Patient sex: F
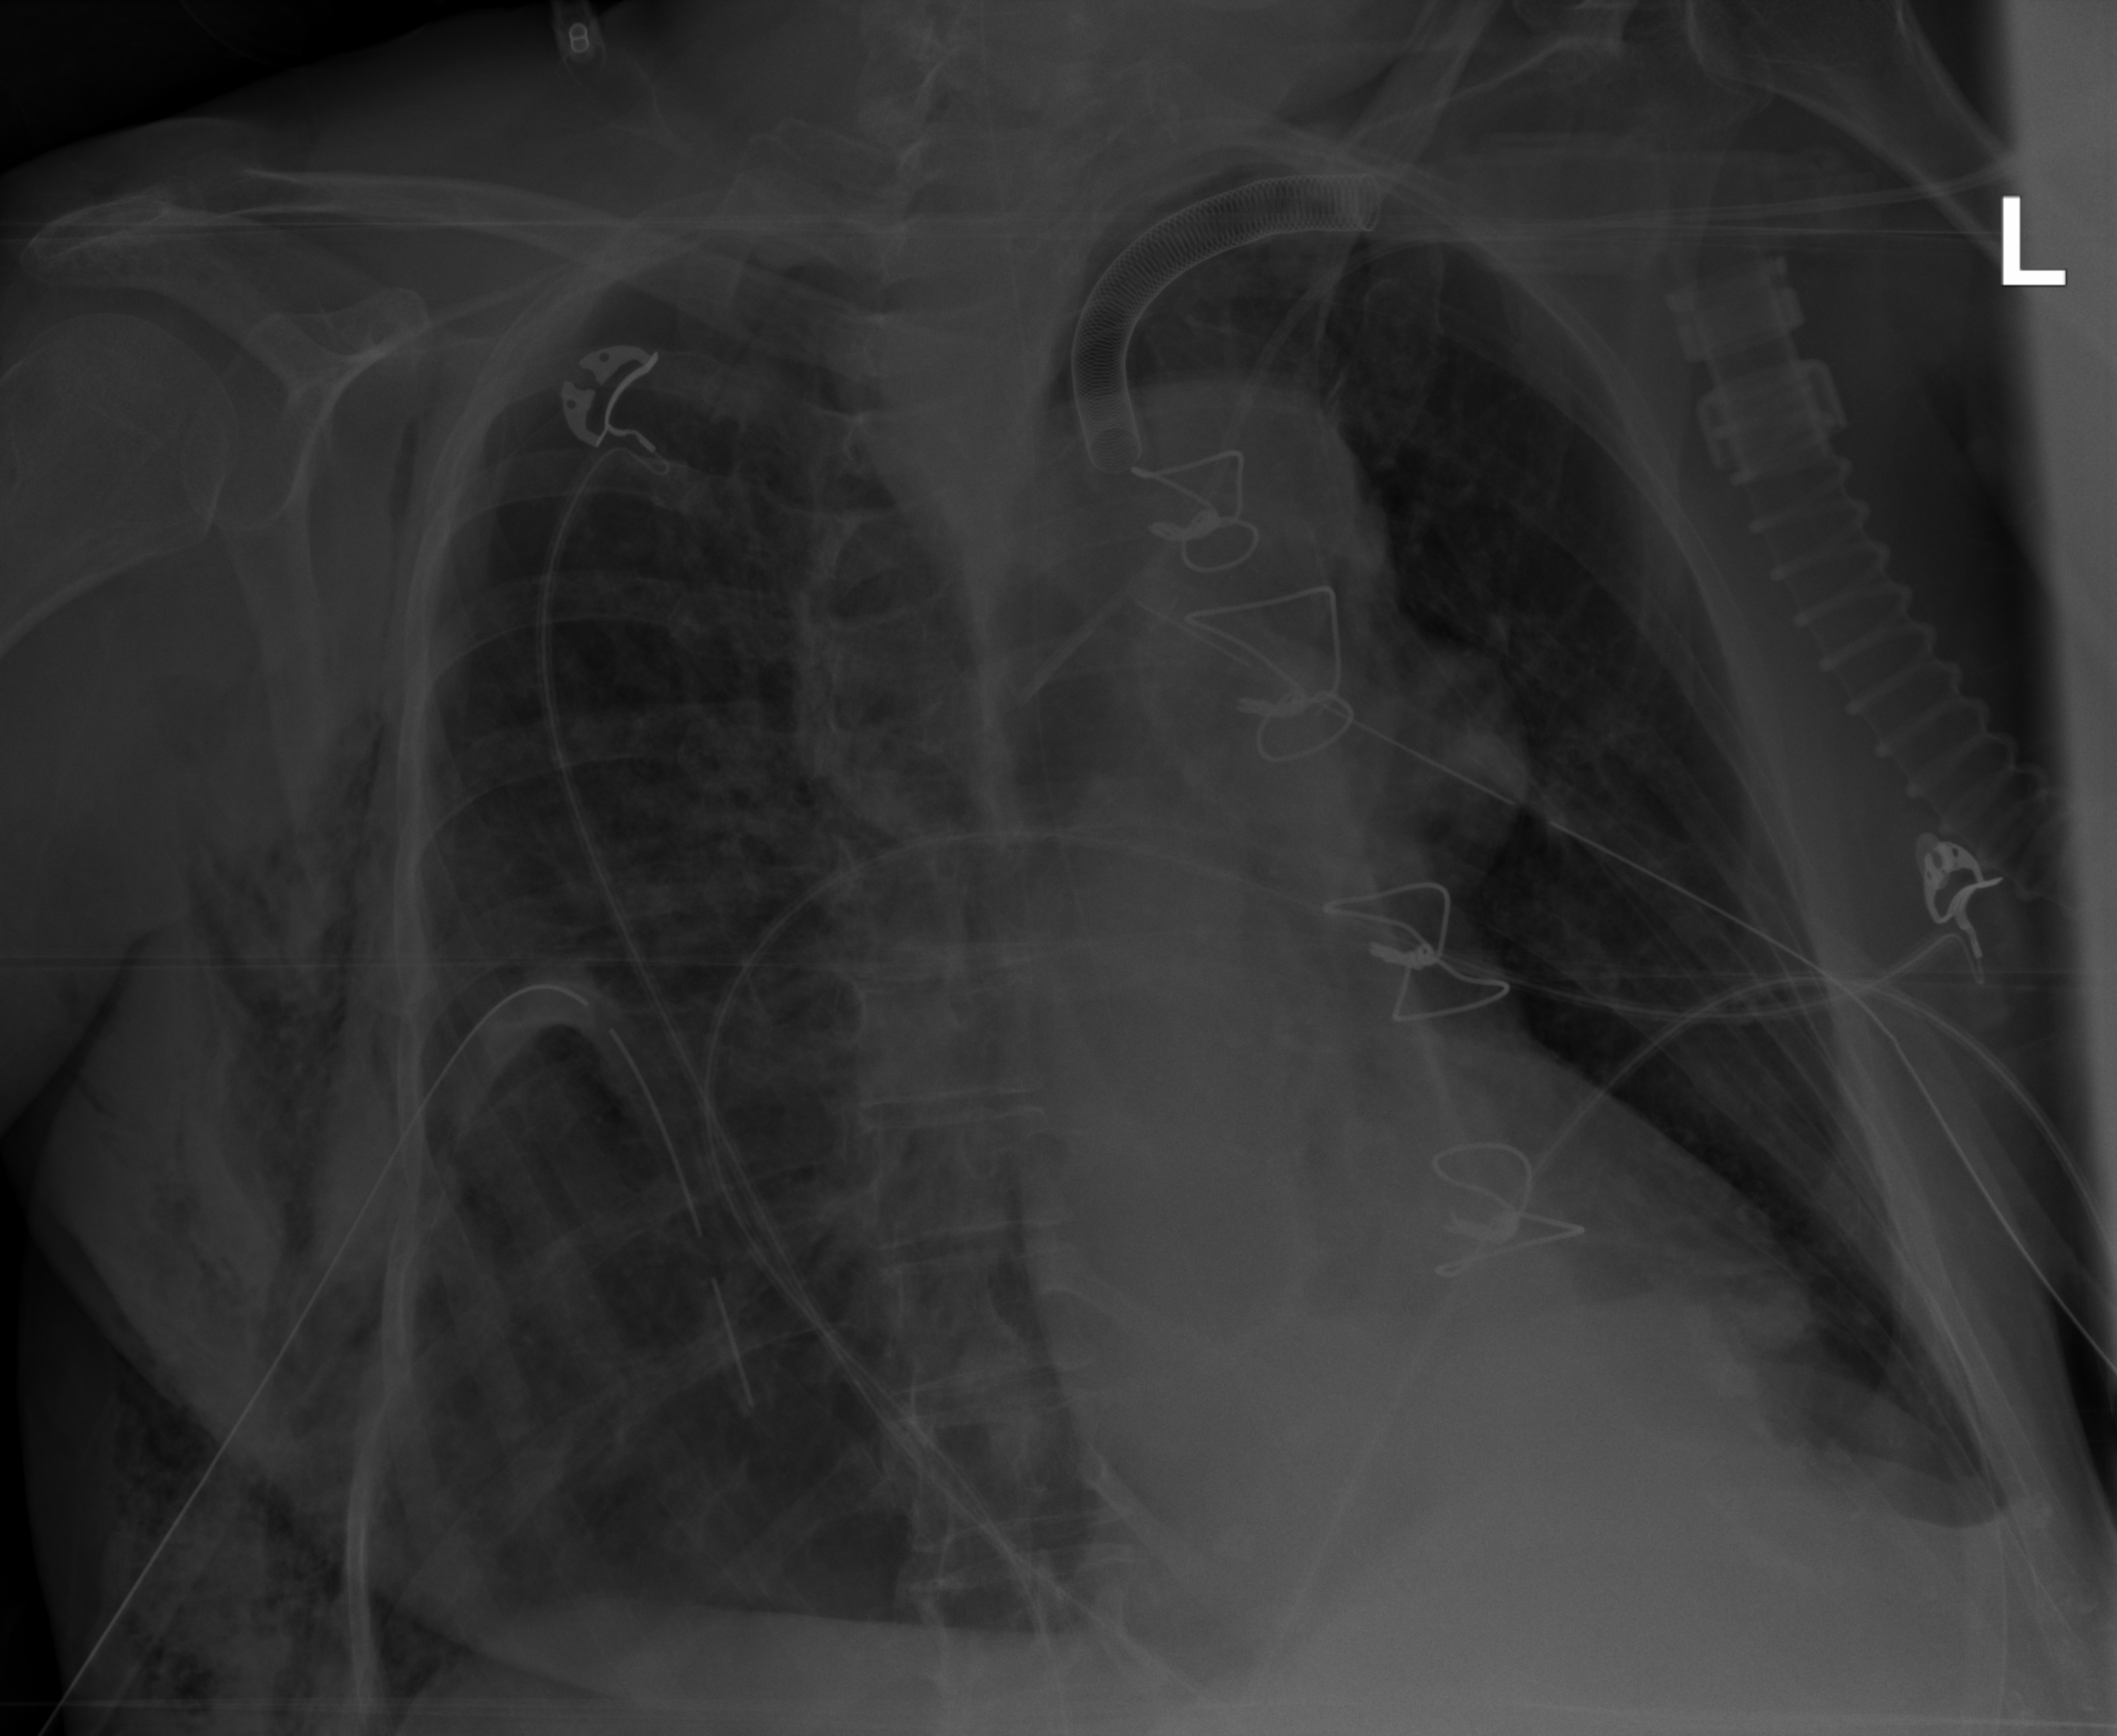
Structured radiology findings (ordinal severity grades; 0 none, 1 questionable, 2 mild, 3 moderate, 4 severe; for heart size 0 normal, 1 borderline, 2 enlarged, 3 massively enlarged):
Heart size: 0
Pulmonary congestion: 0
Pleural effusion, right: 0
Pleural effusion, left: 0
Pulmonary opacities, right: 0
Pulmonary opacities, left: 0
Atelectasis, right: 2
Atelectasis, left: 1